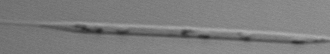
Label: Rhizosolenia